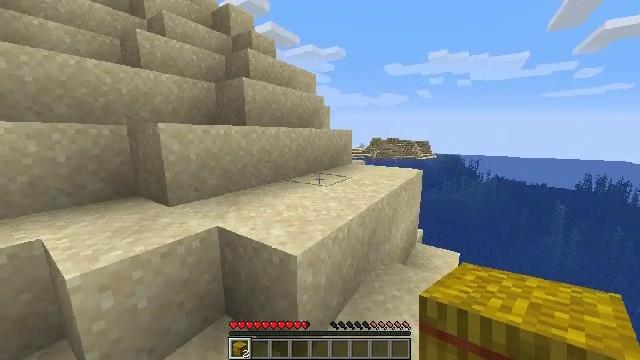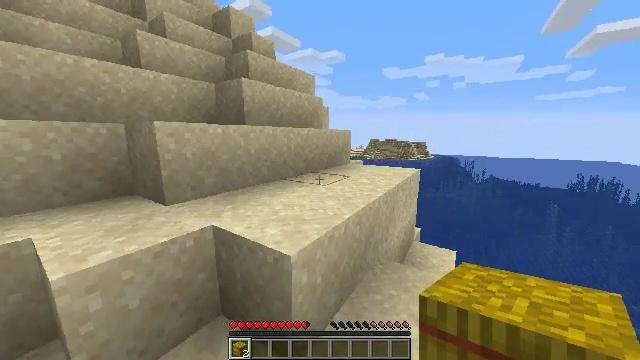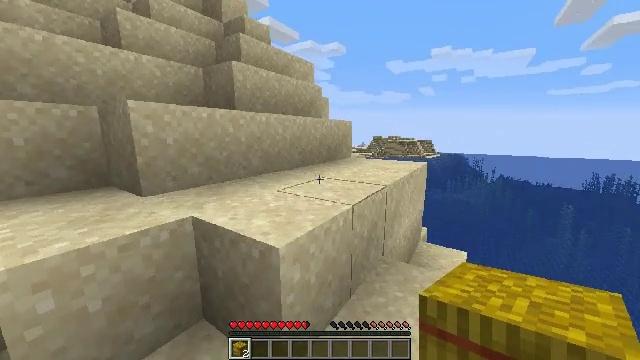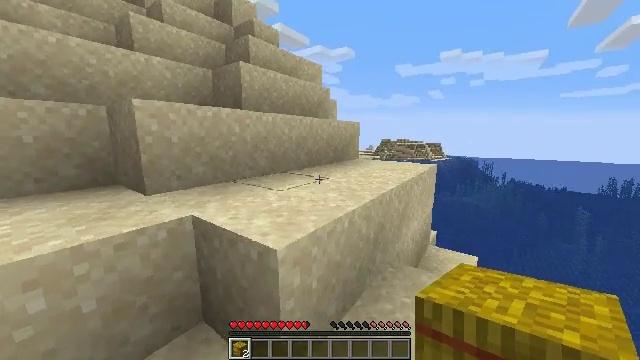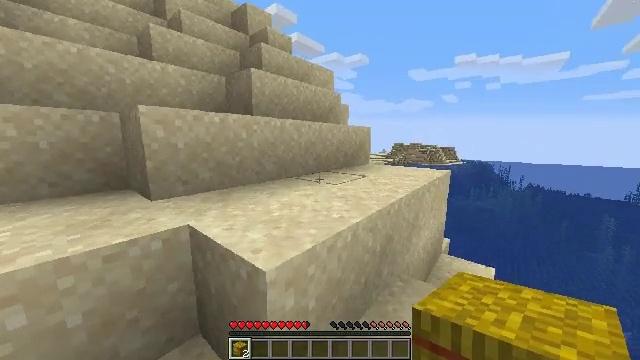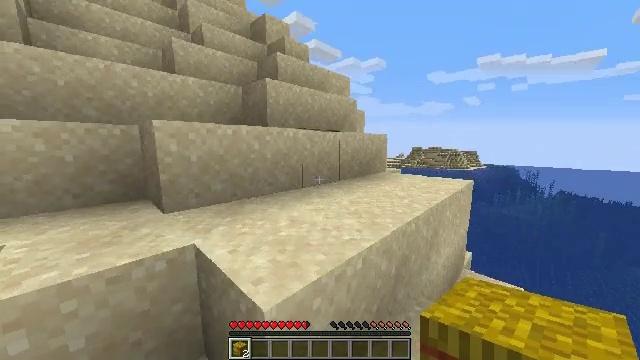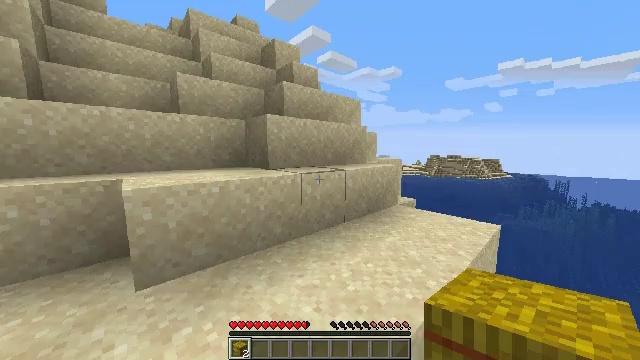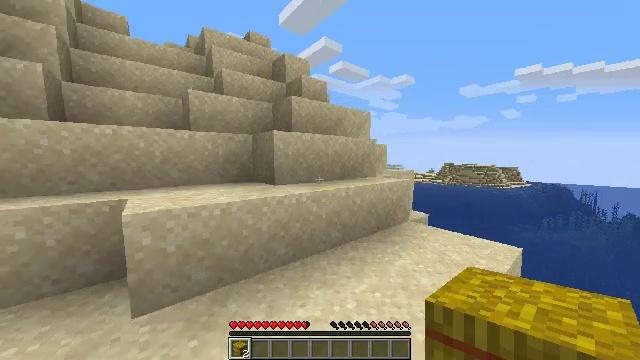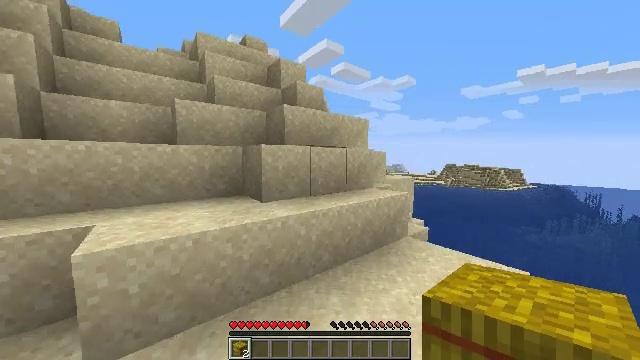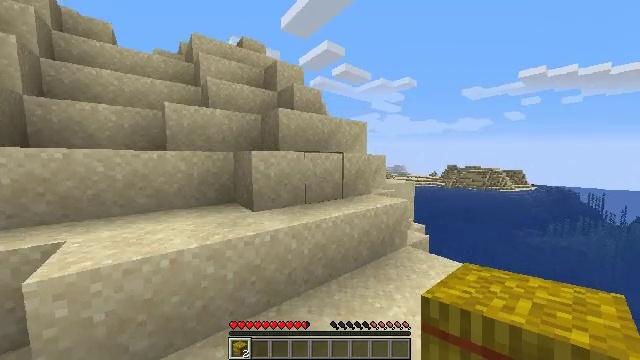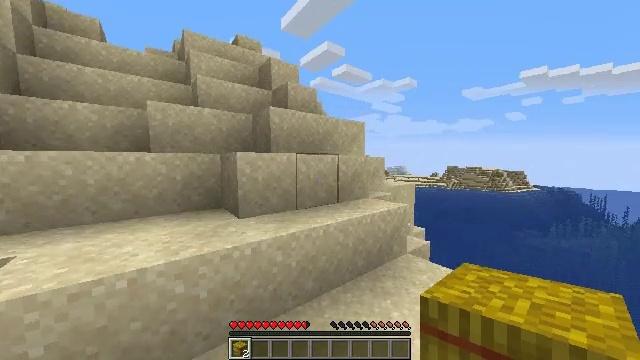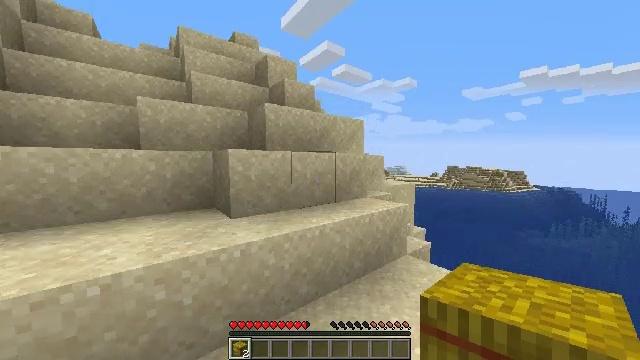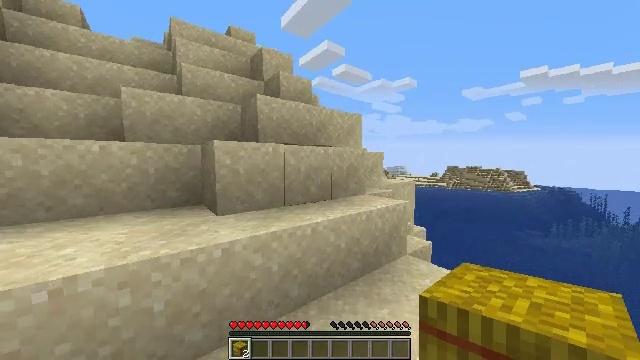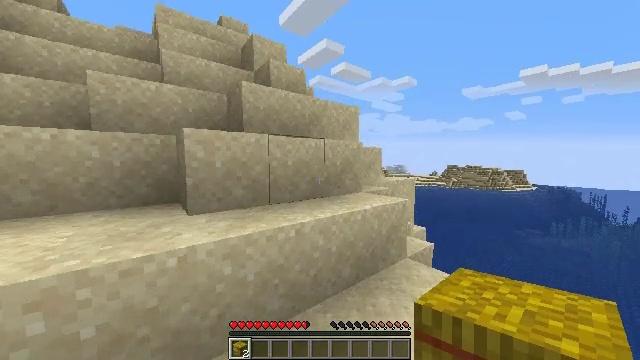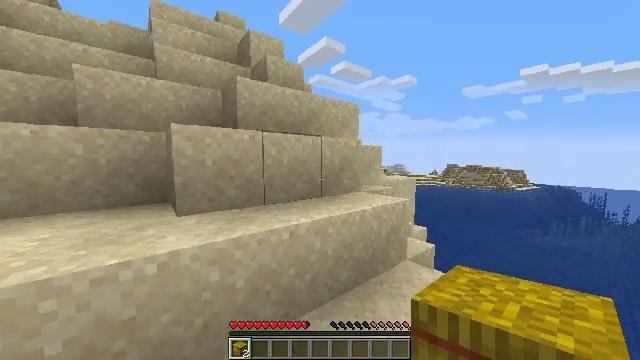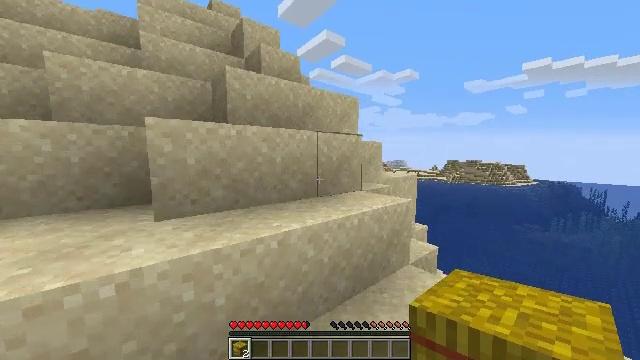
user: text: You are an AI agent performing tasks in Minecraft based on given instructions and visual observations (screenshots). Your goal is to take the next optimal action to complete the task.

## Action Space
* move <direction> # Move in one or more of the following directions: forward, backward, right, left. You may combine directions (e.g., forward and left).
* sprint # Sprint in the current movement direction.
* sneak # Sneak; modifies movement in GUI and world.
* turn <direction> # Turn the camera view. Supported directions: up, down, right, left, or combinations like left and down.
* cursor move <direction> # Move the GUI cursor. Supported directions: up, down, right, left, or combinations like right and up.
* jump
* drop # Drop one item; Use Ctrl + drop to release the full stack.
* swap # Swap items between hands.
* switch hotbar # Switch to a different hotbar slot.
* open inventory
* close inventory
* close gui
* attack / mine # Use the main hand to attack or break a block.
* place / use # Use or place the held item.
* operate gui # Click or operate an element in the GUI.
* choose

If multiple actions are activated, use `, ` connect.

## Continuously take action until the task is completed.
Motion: motion action
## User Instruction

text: Drop a hay block.
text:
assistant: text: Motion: move forward, sprint, jump
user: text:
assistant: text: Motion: move forward, sprint, jump
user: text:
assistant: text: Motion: move forward, sprint, turn left, jump
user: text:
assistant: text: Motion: move forward and move right, sprint, turn left, jump
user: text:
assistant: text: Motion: move forward and move right, sprint, turn left, jump
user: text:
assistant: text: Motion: move forward and move right, sprint, turn left and up, jump
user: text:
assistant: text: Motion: move forward and move right, sprint, turn left and up, jump
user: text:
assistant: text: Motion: move forward, sprint, jump
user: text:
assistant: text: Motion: move forward, sprint, jump
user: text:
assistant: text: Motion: move forward, sprint, jump
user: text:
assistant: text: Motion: move forward, sprint, jump
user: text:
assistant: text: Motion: move forward, sprint, jump
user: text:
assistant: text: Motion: move forward, sprint, jump
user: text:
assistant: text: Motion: move forward, sprint, jump
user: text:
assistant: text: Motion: move forward, sprint, turn down, jump
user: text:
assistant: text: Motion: move forward, sprint, turn down, jump
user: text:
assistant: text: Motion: move forward, sprint, jump
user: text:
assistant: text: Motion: move forward, sprint, jump
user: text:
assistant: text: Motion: move forward and move right, sprint, jump
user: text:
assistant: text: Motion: move forward and move right, sprint, jump
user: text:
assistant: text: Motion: move forward and move right, sprint, jump
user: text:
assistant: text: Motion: move forward and move right, sprint, turn left, jump
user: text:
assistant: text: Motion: move forward and move right, sprint, turn left and down, jump
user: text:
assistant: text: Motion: move forward and move right, sprint, turn left, jump
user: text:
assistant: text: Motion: move forward, sprint, turn left, jump
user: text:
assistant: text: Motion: move forward, sprint, turn left, jump
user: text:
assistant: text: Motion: move forward, sprint, turn left, jump
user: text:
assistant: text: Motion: move forward, sprint, jump
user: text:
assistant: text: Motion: move forward, sprint, jump
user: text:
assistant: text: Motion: move forward, sprint, jump